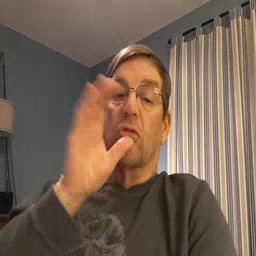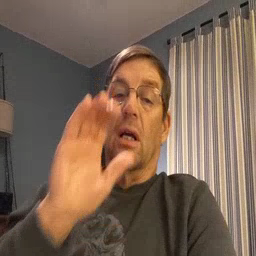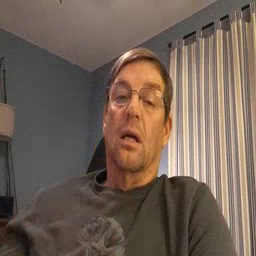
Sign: drink